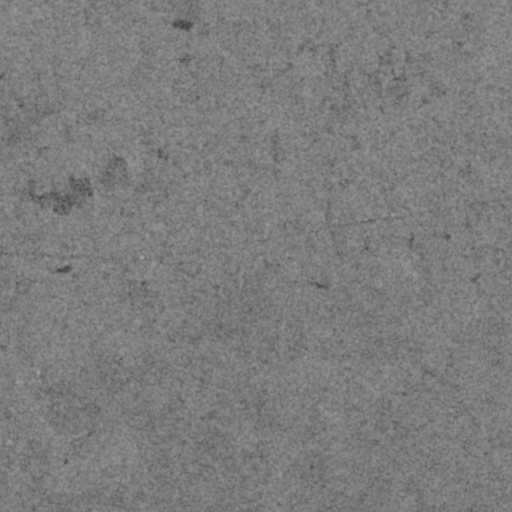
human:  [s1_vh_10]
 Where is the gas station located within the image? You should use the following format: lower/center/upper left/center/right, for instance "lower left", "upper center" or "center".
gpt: The gas station is located in the center right of the image.
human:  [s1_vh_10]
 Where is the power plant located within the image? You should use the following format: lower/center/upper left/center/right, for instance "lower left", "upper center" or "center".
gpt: There is no power plant in the image.

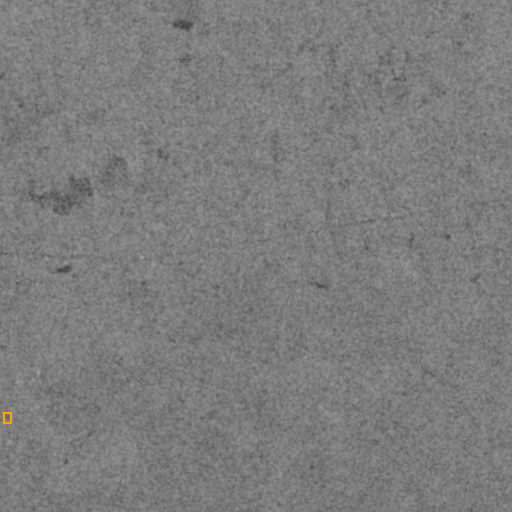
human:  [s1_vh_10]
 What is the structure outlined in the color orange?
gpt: The structure outlined in orange is a park.
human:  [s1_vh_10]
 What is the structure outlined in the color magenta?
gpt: There is no magenta outline.